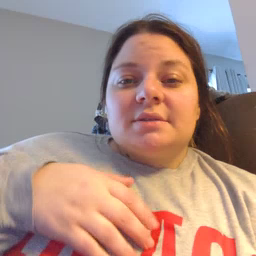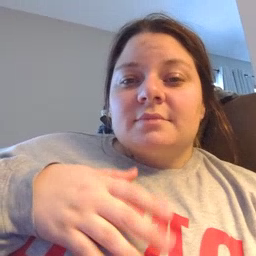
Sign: grandpa